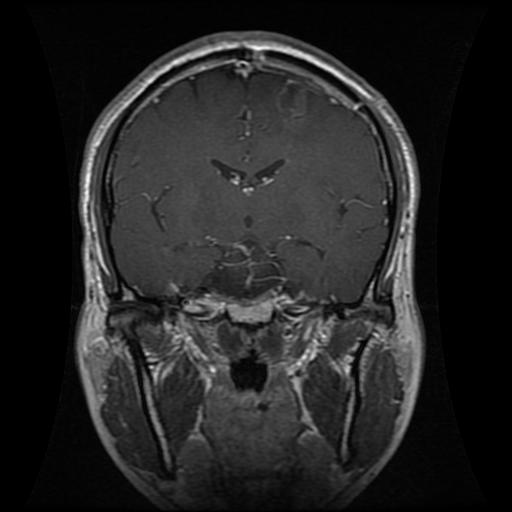
Label: glioma